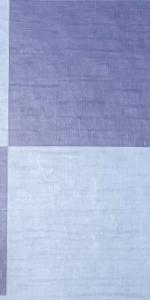
Label: Empty